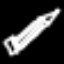
Label: pencil